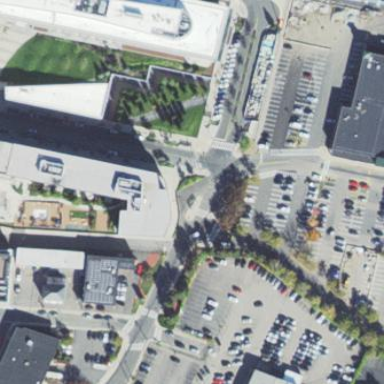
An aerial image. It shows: Multi-storey parking facility with building part.